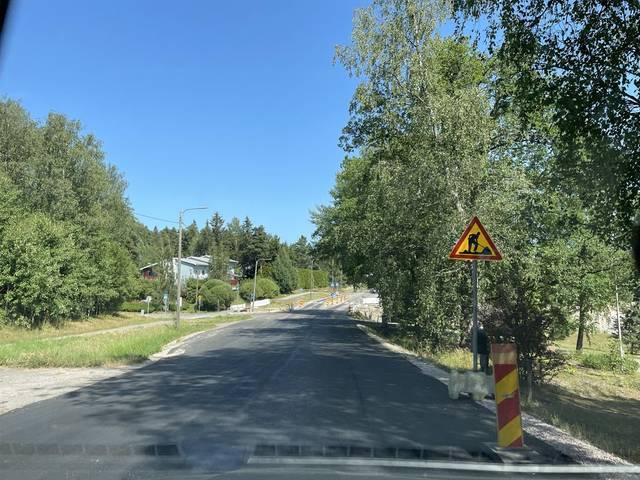
Region: Finland
Coordinates: 60.139, 24.511